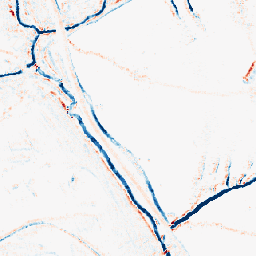
Category: morphological
Decomposition family: morphological_square
Decomposition parameters: operation: average
size: 5
Upsampling method: area
Upsampling parameters: scale: 4
Upsampling scale: 4